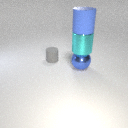
large cyan metal cylinder below large blue rubber cylinder